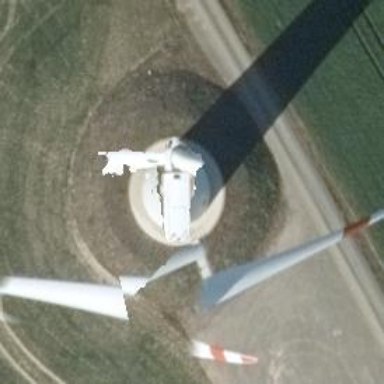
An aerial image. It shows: Wind generator with horizontal axis. The generator is wind turbine.